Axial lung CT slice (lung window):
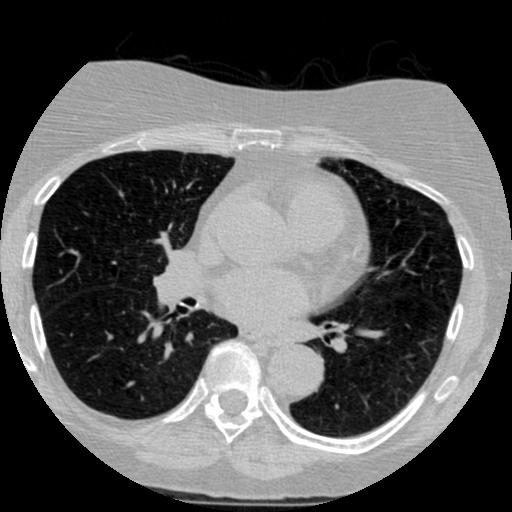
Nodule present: no